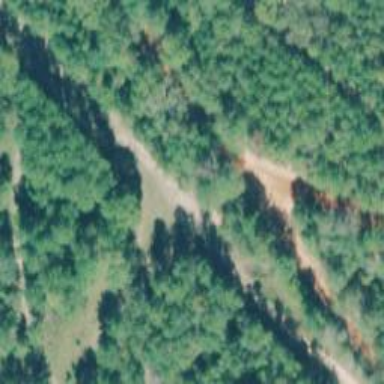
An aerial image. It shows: Unclassified road.